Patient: sex M, age 45
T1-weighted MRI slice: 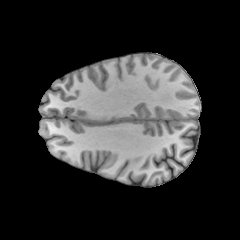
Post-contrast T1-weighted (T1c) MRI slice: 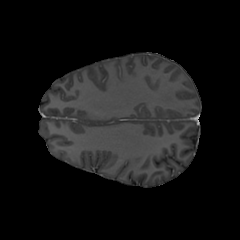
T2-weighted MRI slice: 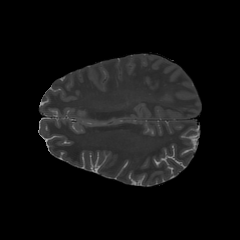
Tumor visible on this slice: no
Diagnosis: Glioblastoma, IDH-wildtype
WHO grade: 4